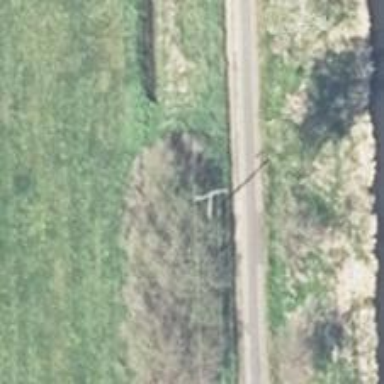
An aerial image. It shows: Power line is depicted.